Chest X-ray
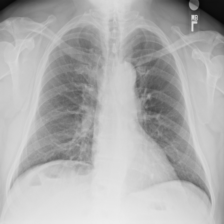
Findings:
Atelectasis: negative
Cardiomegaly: negative
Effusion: negative
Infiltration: negative
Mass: negative
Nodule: negative
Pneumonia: negative
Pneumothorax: negative
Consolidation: negative
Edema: negative
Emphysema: negative
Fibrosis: negative
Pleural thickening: negative
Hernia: negative